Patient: sex F, age 86
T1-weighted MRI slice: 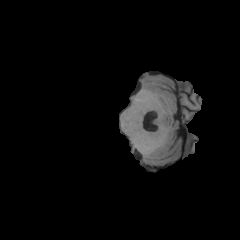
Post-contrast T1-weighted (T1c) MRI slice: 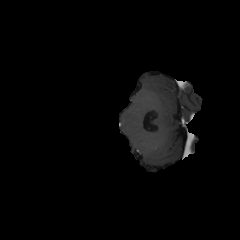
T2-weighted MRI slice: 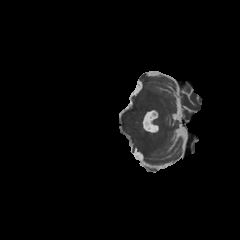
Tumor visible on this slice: no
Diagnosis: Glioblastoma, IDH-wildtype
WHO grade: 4